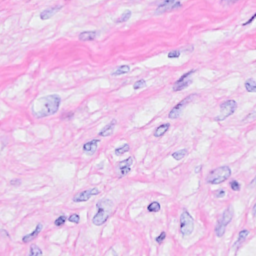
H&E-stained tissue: Breast